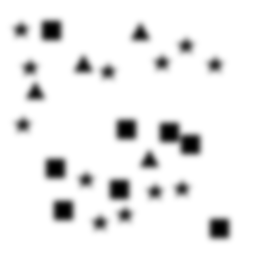
Squares: 8
Triangles: 4
Stars: 12
Total shapes: 24